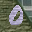
Label: 0